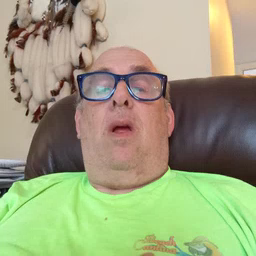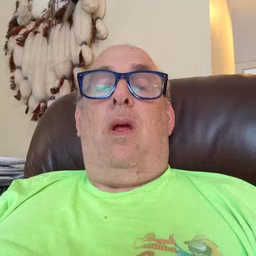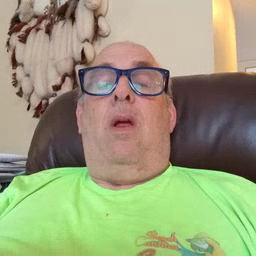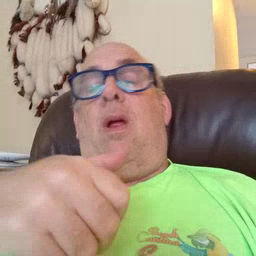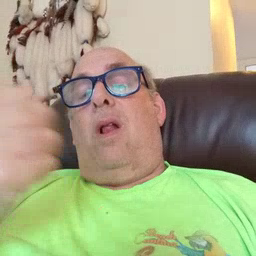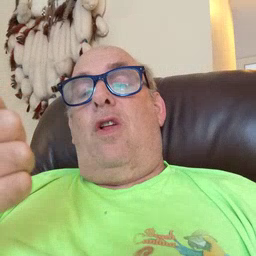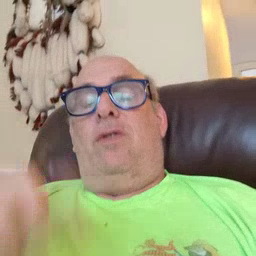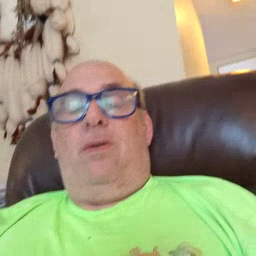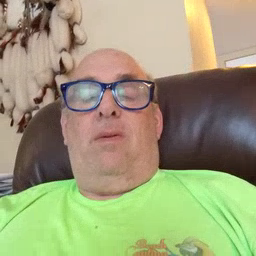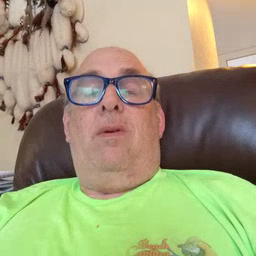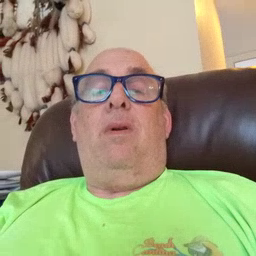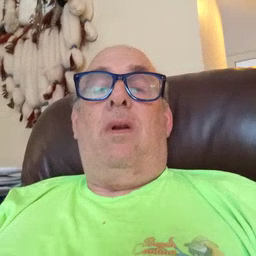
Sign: another